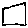
Label: square